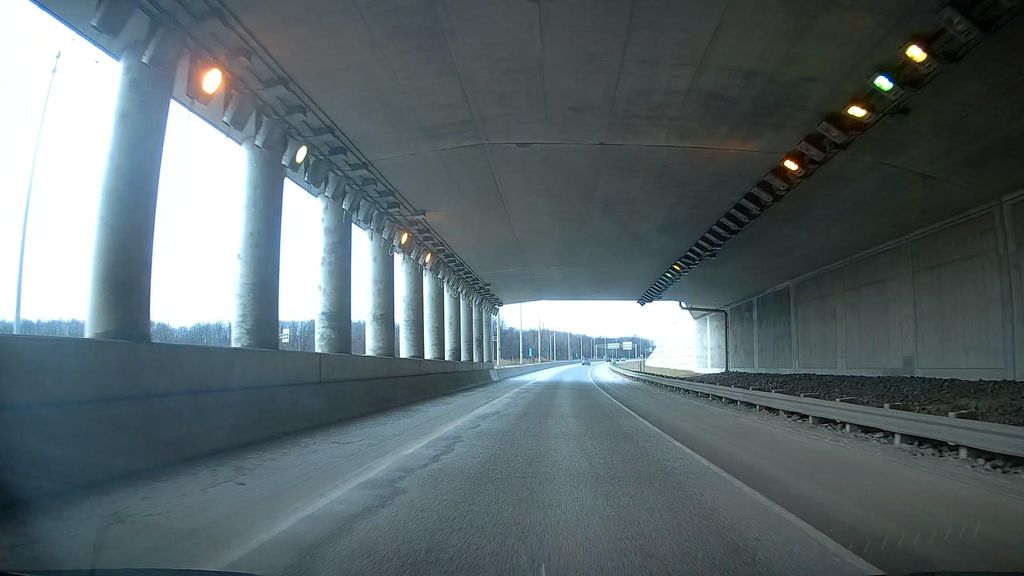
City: montreal